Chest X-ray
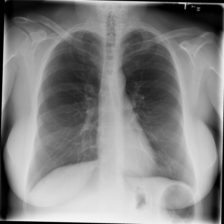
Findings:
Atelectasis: negative
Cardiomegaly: negative
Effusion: negative
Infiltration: negative
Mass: negative
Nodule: negative
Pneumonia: negative
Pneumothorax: negative
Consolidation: negative
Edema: negative
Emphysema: negative
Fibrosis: negative
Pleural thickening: negative
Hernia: negative